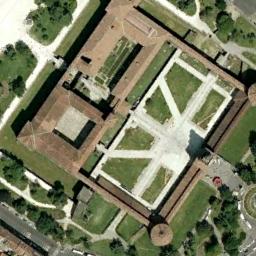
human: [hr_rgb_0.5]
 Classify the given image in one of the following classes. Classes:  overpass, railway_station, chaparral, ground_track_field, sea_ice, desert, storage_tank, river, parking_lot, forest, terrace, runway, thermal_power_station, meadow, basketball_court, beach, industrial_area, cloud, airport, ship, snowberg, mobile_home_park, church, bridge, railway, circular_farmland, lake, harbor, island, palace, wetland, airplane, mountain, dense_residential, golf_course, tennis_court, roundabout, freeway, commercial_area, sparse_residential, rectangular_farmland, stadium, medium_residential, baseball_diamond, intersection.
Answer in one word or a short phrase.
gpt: palace